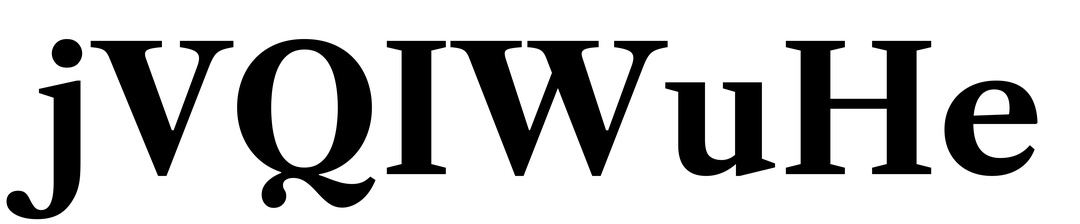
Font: LibreCaslonText_Bold